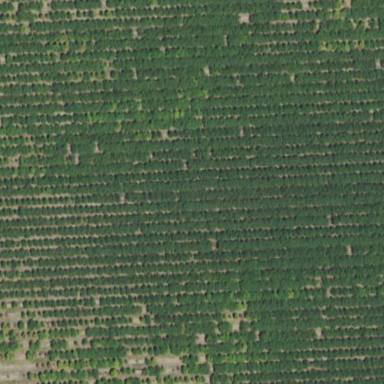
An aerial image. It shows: Orchard.